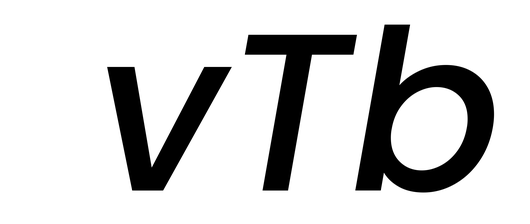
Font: Poppins-MediumItalic